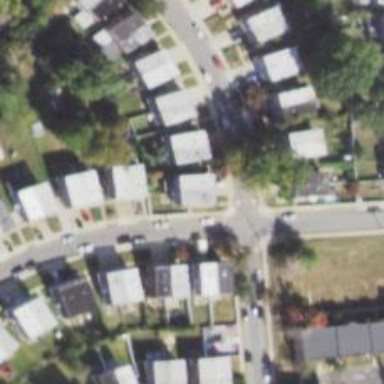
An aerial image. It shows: Residential road.